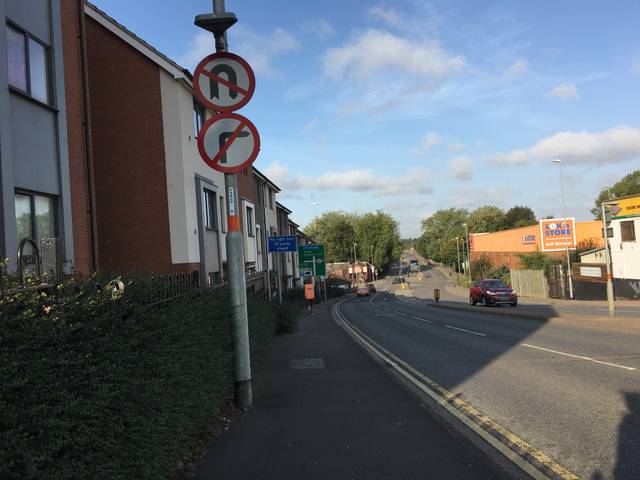
Region: United Kingdom
Coordinates: 52.242, -0.9026